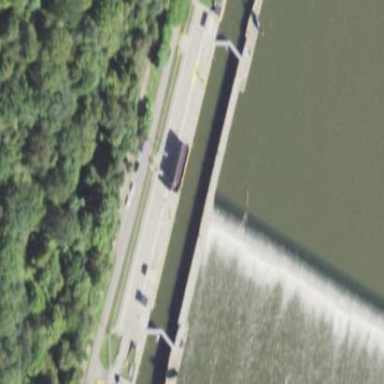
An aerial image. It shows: Lock on waterway.